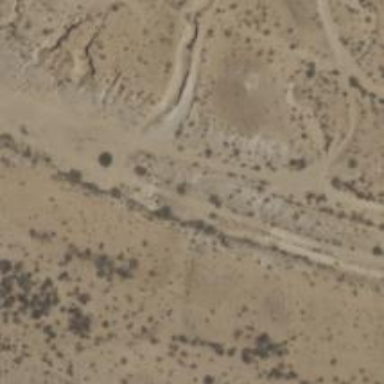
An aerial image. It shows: Abandoned spur railway.